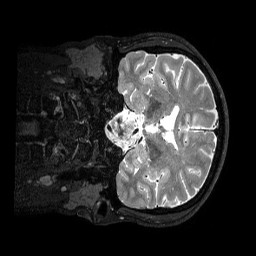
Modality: T2w
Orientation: coronal